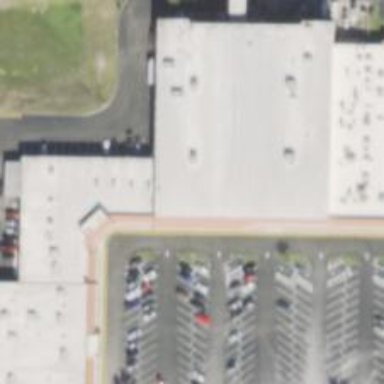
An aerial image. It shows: Fitness center located in leisure land.